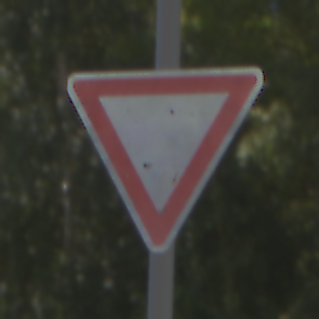
Verkehrszeichen: VorfahrtGewaehren
Umgebung: Outdoor, Nature
Tageszeit: Midday
Wetter: Clear
Licht: Natural
Jahreszeit: Summer
Kontrast: HighContrast